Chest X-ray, AP view. Patient: 42 years old, sex M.
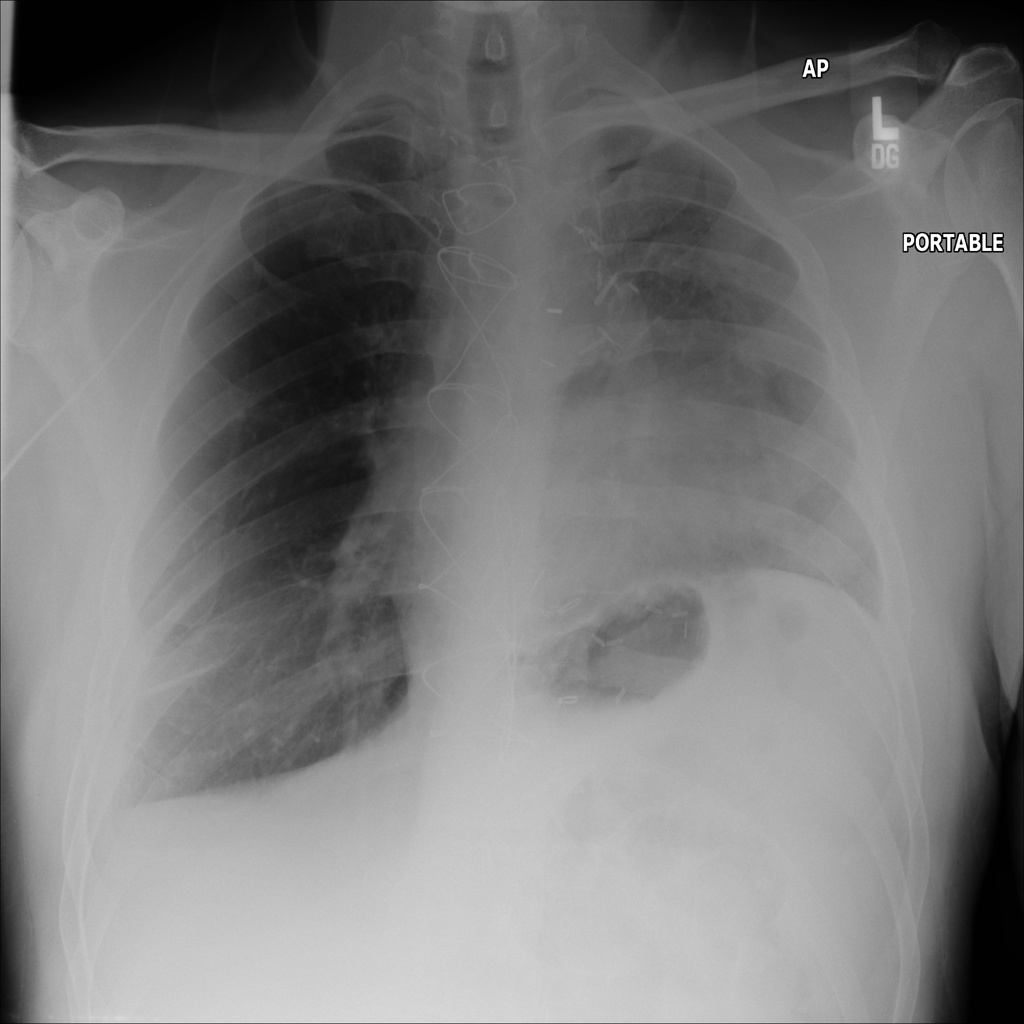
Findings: No Finding